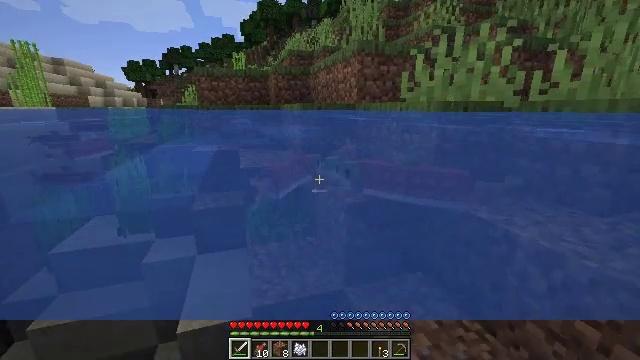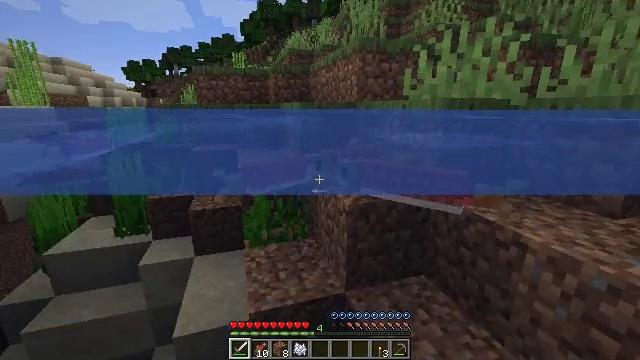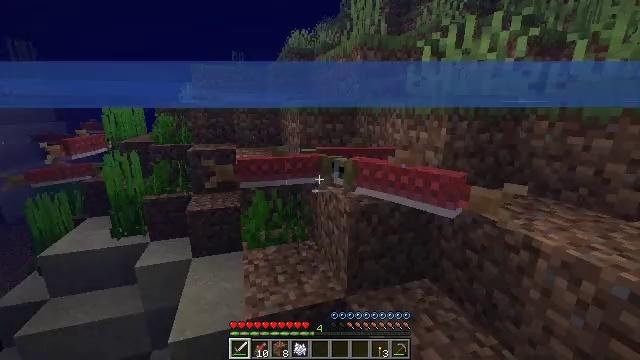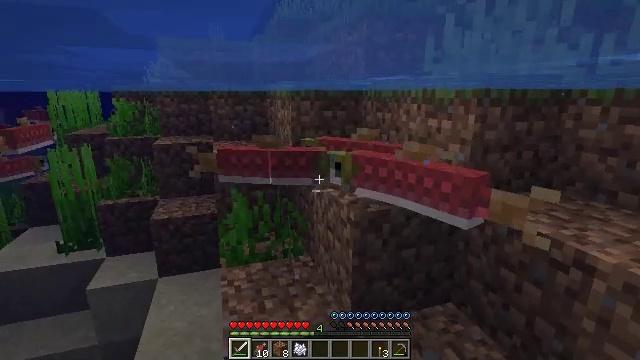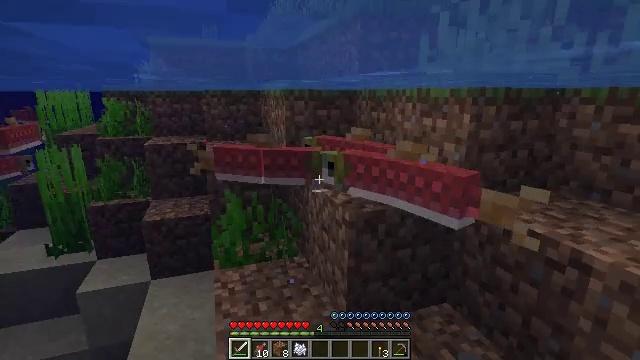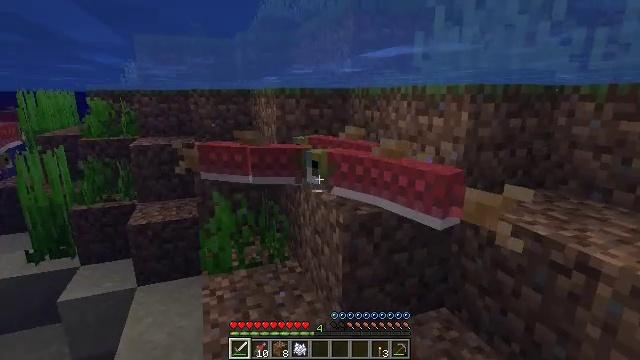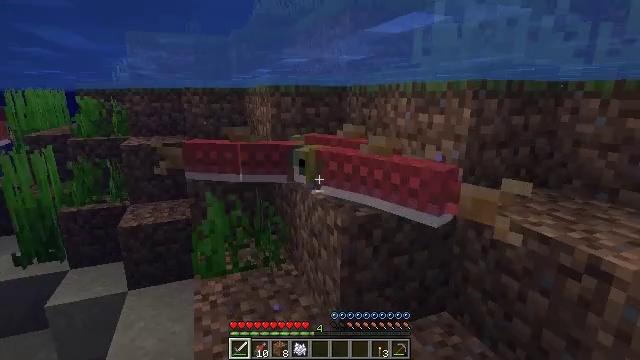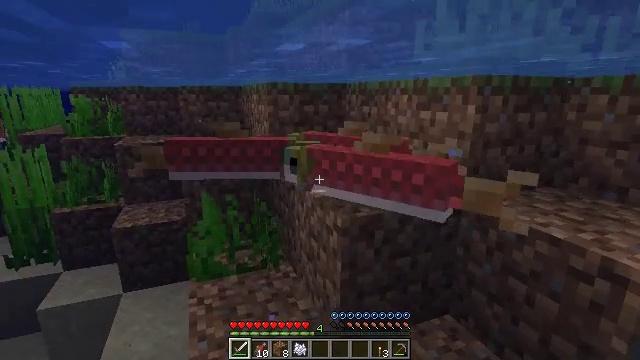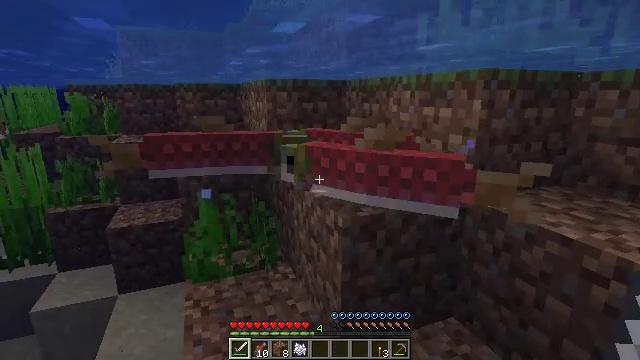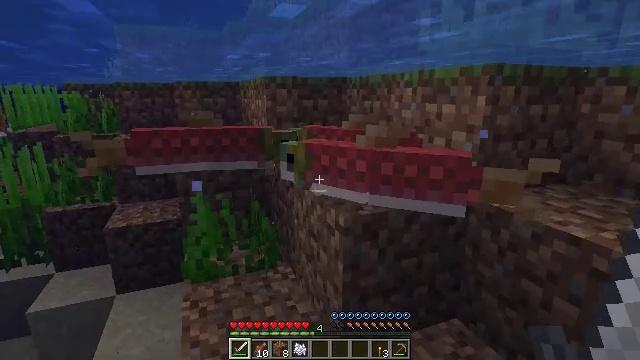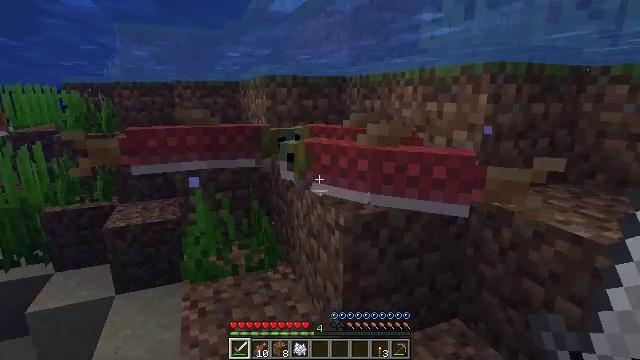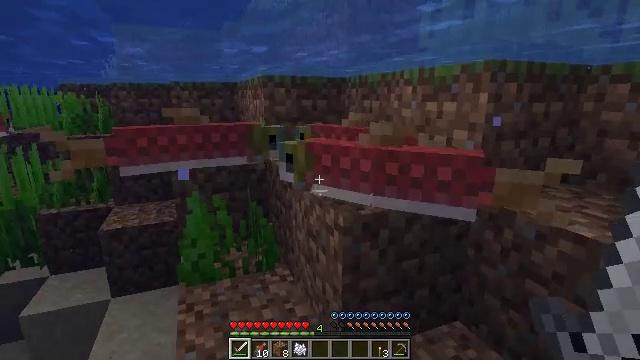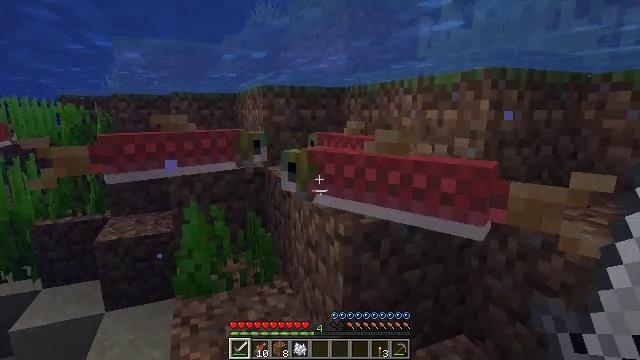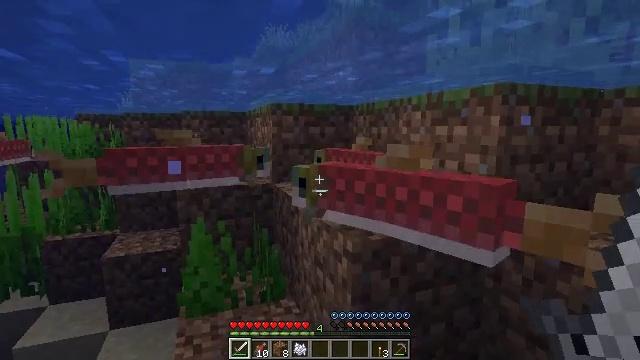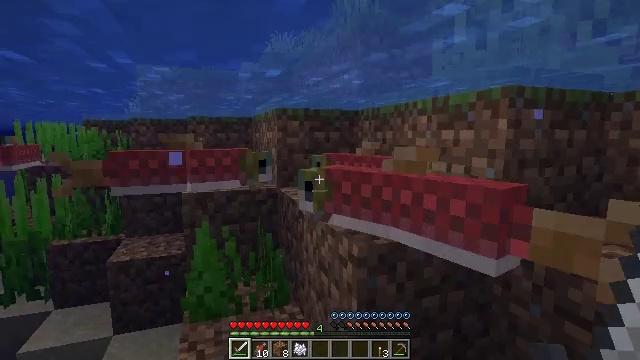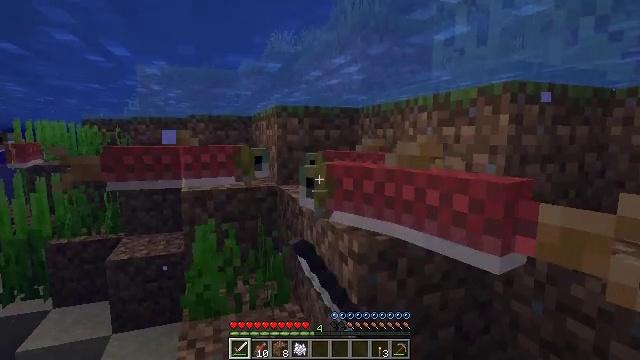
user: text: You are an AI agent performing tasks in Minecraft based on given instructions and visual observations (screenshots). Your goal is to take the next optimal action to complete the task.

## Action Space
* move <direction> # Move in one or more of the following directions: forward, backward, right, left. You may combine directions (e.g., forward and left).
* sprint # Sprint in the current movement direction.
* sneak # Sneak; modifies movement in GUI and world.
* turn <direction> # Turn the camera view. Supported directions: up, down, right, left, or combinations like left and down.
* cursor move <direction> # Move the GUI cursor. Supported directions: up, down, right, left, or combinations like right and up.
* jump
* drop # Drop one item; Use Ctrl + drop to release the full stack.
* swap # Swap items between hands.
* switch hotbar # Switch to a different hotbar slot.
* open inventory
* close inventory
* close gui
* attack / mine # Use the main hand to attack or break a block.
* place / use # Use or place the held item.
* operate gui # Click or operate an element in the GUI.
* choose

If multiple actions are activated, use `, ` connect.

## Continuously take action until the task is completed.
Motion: motion action
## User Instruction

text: Hunt a salmon.
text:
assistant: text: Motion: move forward
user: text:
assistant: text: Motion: move forward
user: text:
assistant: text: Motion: move forward
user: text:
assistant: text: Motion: move forward, turn right
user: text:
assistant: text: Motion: move forward, turn right
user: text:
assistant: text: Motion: no_op
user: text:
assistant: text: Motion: no_op
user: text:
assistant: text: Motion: no_op
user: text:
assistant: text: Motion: no_op
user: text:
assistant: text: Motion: no_op
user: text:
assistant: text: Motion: no_op
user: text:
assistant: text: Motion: turn up
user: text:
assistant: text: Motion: turn left and up
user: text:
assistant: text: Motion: turn up, attack / mine
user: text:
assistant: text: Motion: attack / mine
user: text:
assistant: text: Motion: move forward, attack / mine
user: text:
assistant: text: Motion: move forward
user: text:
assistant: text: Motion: move forward, turn right
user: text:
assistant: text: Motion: move forward, turn right
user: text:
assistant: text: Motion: move forward, turn right
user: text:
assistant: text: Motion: move forward, turn right
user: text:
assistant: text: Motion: move forward
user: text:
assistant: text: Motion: no_op
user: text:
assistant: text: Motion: turn up
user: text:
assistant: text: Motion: turn left and up
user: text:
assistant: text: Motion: turn left and up
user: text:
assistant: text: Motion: no_op
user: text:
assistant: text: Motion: no_op
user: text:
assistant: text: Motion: turn left and up
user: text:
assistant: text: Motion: turn up